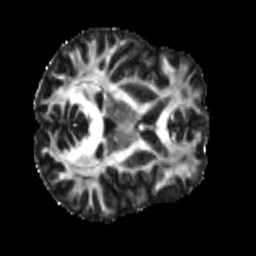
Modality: FA
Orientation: axial
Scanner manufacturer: siemens
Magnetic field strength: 3 T
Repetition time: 4 s
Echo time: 0.0594 s